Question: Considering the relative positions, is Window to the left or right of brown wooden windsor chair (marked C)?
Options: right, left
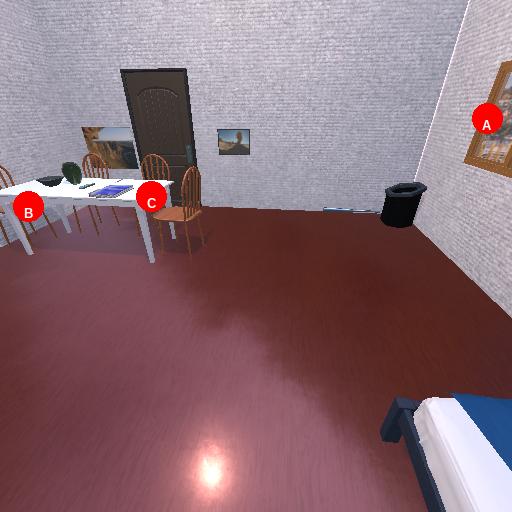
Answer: right